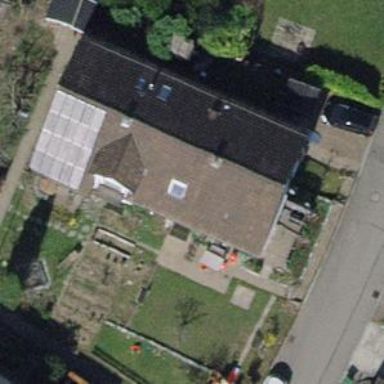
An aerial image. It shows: Semidetached house with gabled roof.